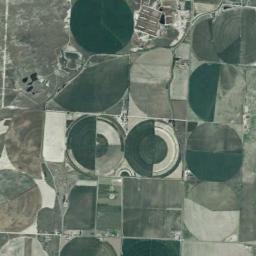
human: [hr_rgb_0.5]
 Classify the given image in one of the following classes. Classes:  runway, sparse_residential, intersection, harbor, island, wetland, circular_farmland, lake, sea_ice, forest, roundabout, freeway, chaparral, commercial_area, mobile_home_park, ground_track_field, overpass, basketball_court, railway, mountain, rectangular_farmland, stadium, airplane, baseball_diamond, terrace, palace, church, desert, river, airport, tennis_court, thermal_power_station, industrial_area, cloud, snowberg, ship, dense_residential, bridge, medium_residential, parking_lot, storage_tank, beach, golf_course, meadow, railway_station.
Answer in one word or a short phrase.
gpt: circular_farmland